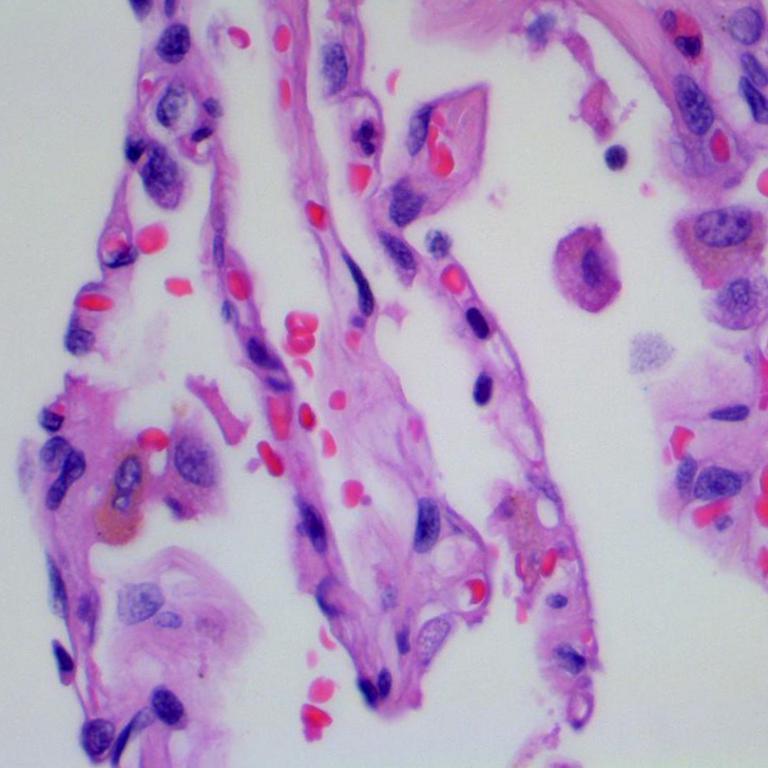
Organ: lung
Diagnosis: benign